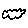
Label: cloud